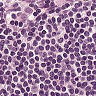
Metastatic tissue present: no